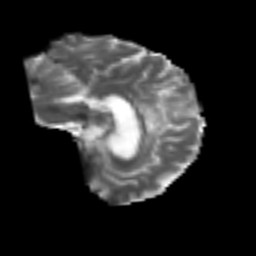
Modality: T2w
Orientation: sagittal
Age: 48
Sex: male
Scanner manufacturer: siemens
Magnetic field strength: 3 T
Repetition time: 4.999 s
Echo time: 0.07946 s